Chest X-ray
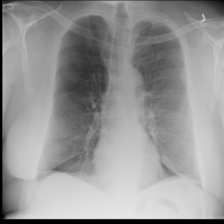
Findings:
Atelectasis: positive
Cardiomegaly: negative
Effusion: negative
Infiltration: negative
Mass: negative
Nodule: negative
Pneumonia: negative
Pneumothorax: negative
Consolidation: negative
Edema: negative
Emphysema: negative
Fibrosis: negative
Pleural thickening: negative
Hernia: negative